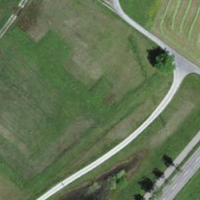
EUNIS habitat code: 23
Species observed at this site:
Epipactis palustris
Gryllus campestris